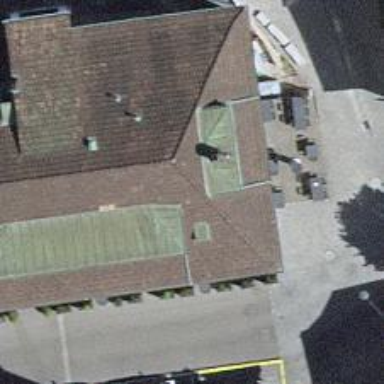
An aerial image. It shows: Pub.